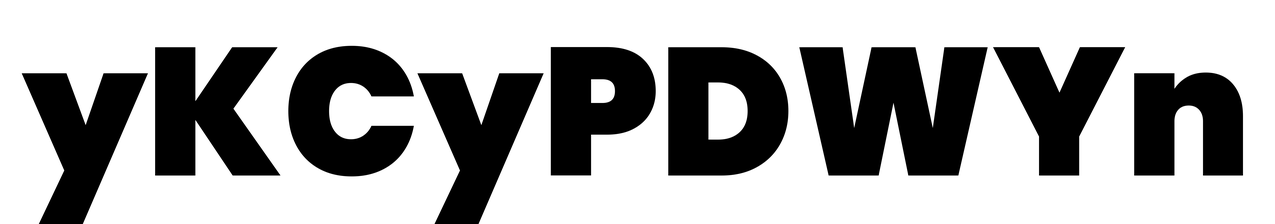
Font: Poppins-Black